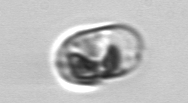
Label: Guinardia_delicatula